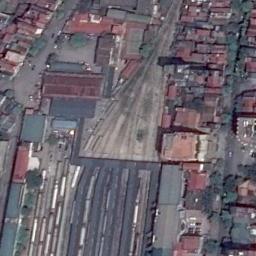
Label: railway_station